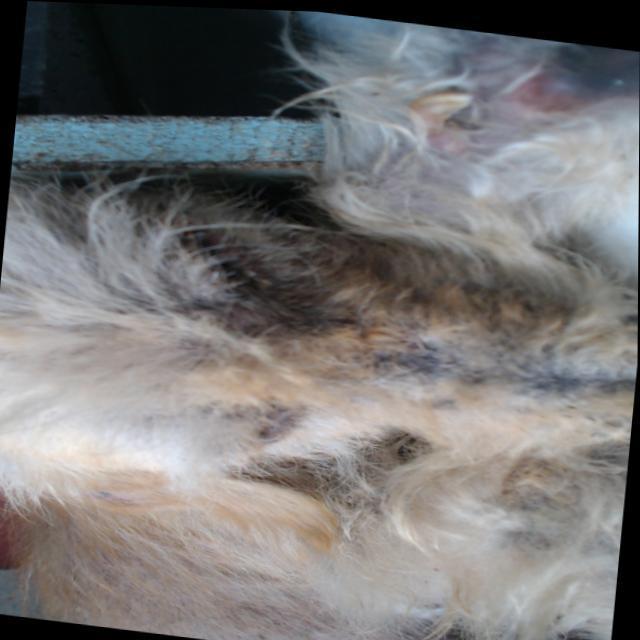
Canine demodicosis (Demodex mange) — caused by Demodex canis mites. Presents with alopecia, follicular papules, pustules, and comedones. Often localized on face and forelimbs.